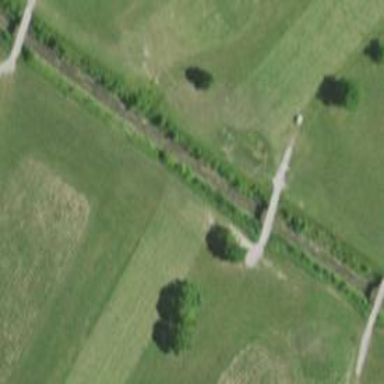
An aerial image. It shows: Path used for both walking and golf.